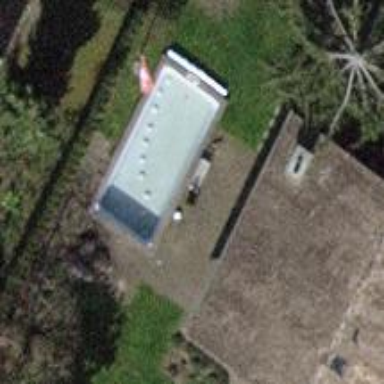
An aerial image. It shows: Swimming pool located in leisure land.